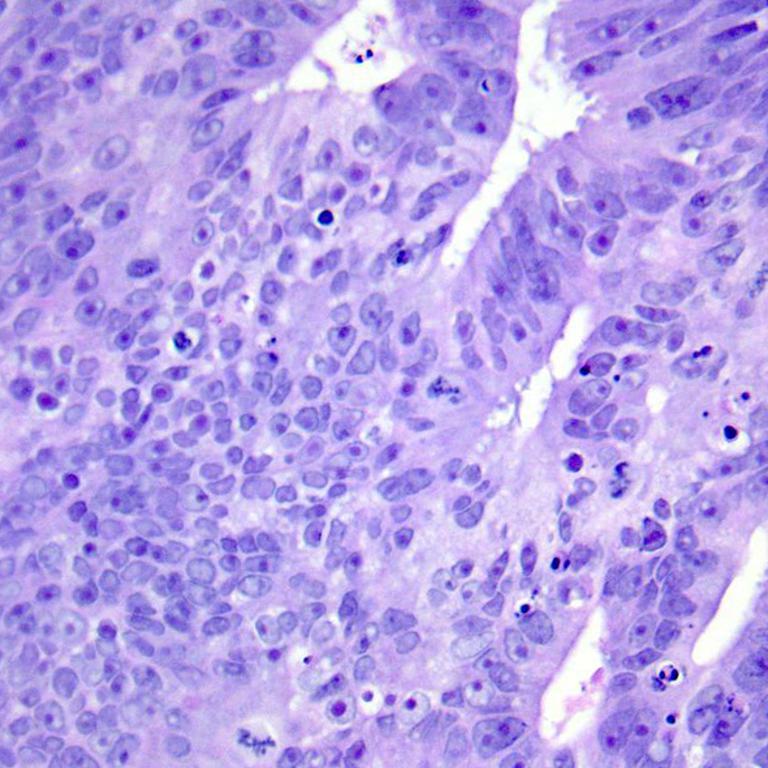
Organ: colon
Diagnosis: adenocarcinomas